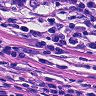
Metastatic tissue present: no